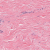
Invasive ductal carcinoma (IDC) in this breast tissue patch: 0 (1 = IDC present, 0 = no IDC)